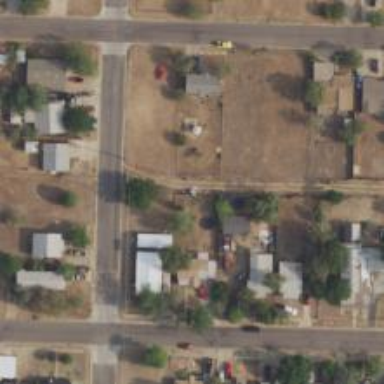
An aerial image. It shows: Alley classified as service road.